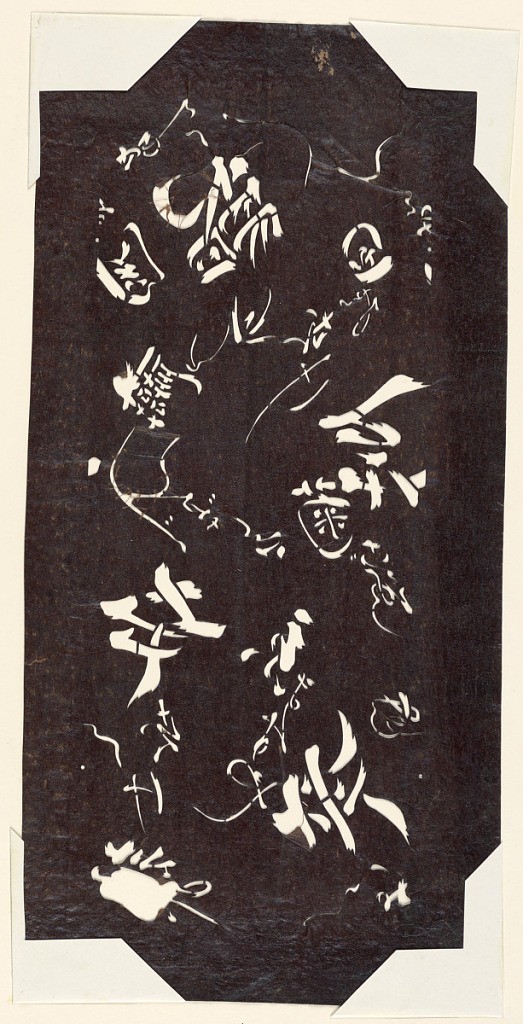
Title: Japanese Characters
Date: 1780–1830
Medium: Mulberry paper (kozo washi) treated with fermented persimmon tannin (kakishibu)
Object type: Katagami
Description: A series of Japanese characters have been carved using thick and thin widths. Large solid ground spaces out the characters which are scattered throughout.